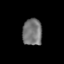
Tissue: lung
Cell type: Epithelial cells
Senescence score: 0.2296
Nuclear area (px): 513
Mean DAPI intensity: 118.248